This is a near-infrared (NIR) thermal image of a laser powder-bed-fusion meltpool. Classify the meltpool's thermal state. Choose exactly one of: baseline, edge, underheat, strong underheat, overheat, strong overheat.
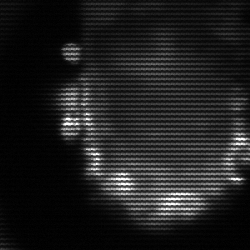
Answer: baseline